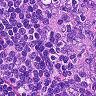
Metastatic tissue present: no